Field crop: tomato
Growth stage: 2
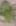
Species: solanum